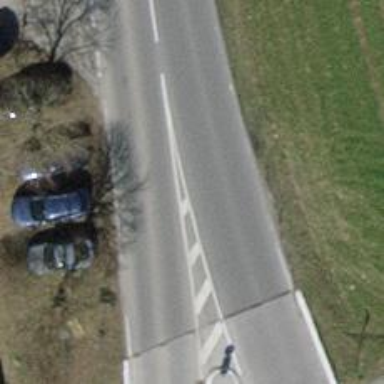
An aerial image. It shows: Unclassified road with asphalt surface.